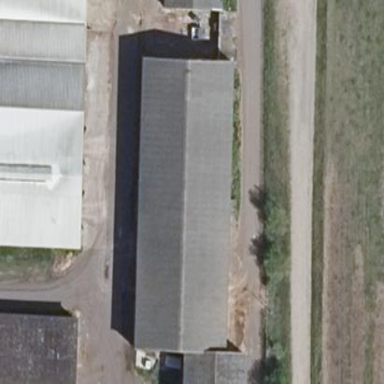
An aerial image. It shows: Gabled farm auxiliary building with grey roof oriented along certain direction.